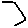
Label: hexagon